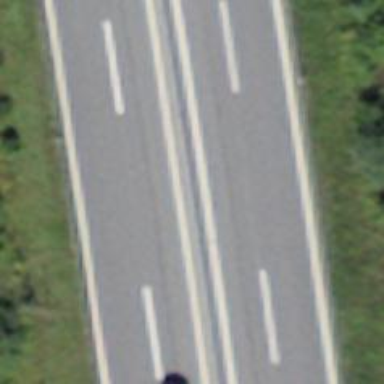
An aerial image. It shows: Asphalt motorroad with trunk classification.